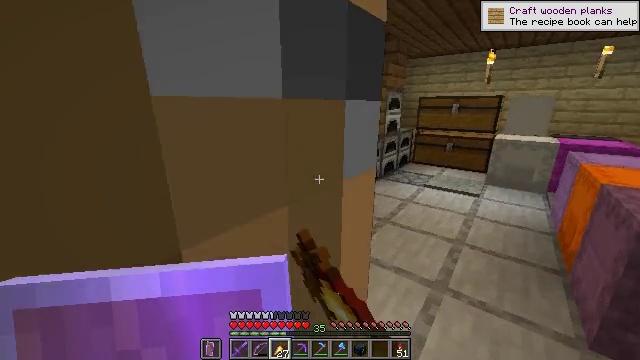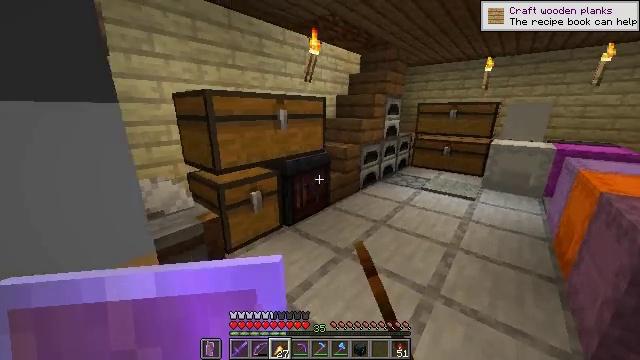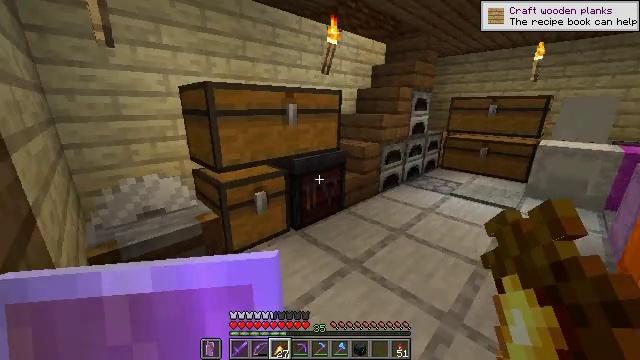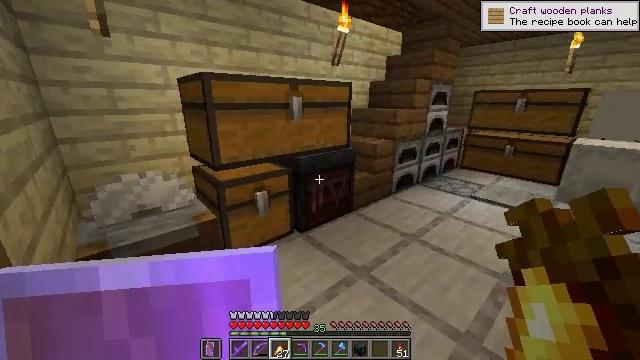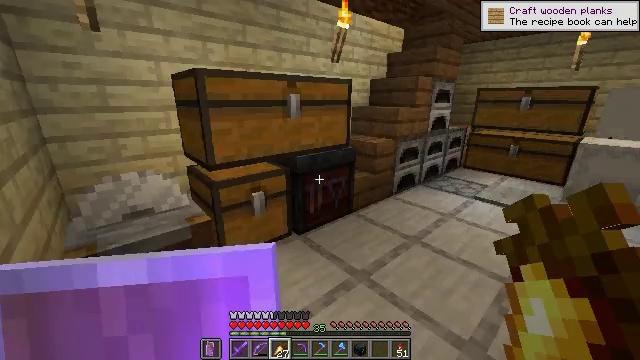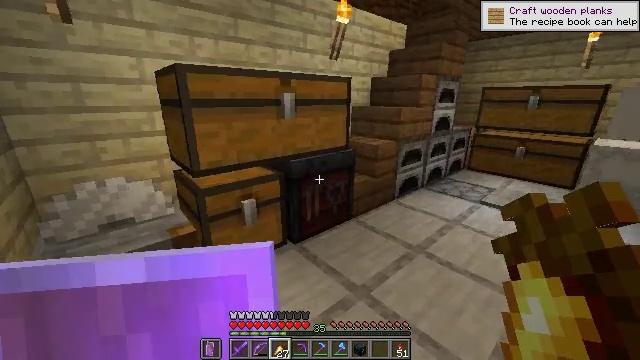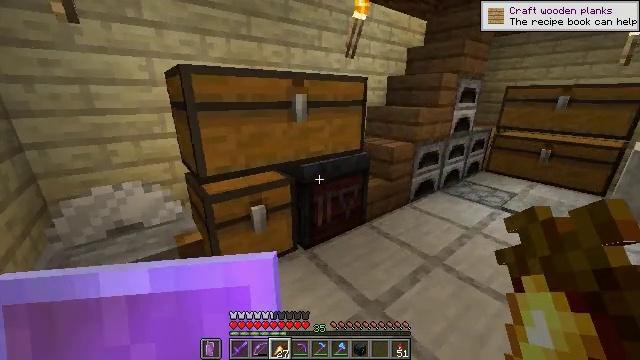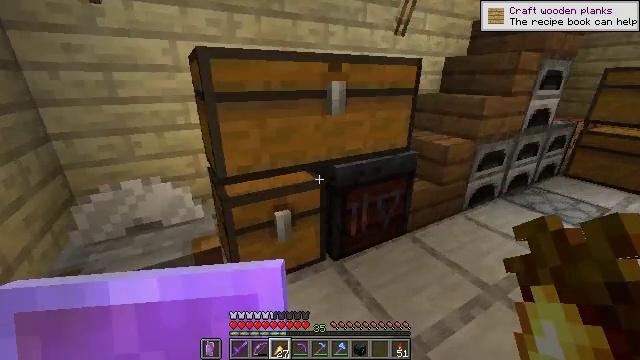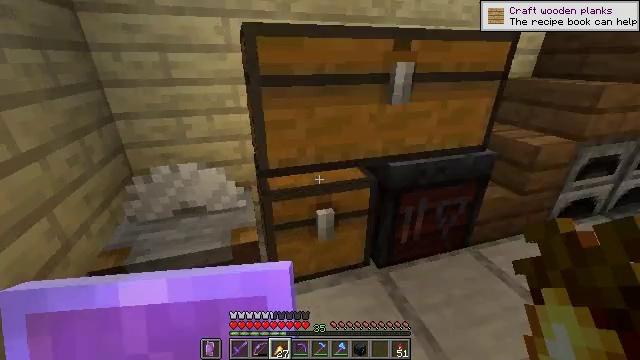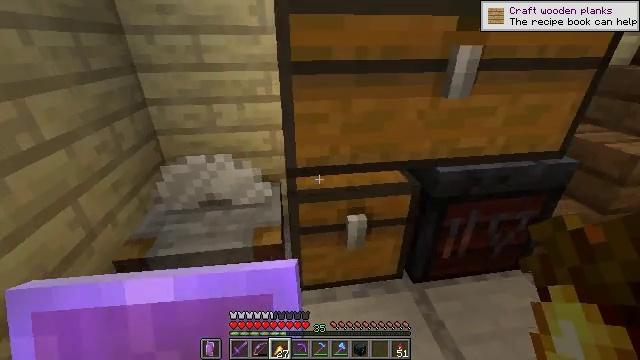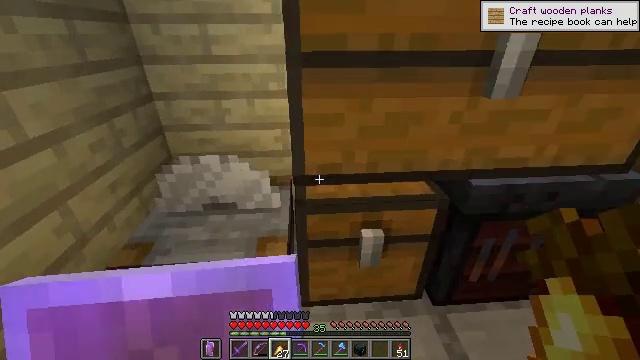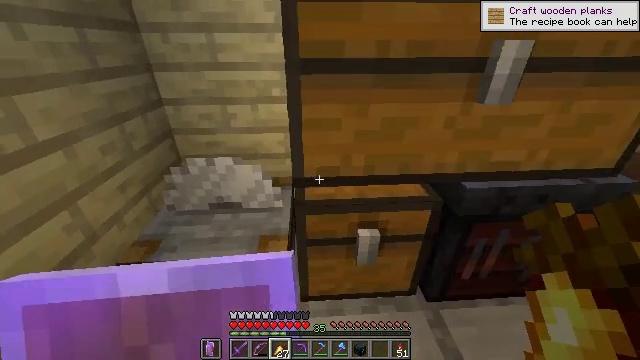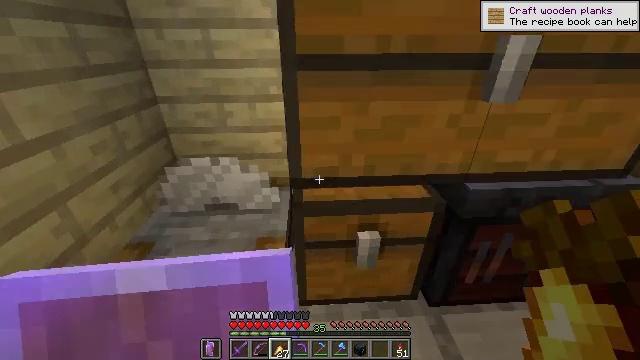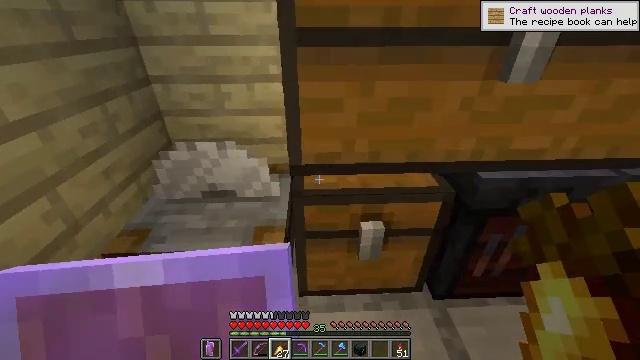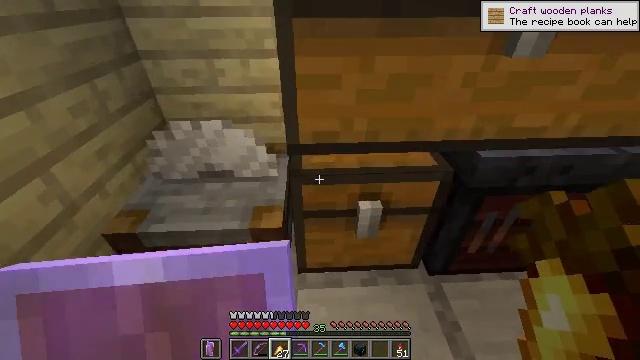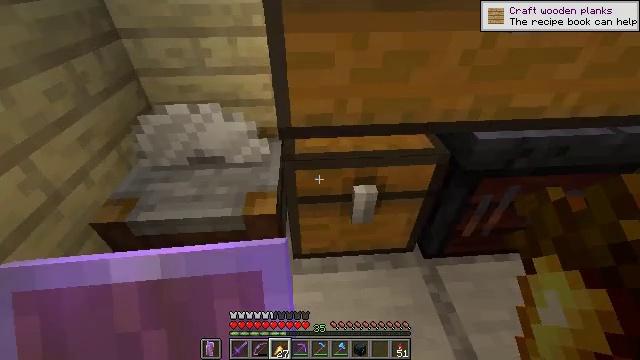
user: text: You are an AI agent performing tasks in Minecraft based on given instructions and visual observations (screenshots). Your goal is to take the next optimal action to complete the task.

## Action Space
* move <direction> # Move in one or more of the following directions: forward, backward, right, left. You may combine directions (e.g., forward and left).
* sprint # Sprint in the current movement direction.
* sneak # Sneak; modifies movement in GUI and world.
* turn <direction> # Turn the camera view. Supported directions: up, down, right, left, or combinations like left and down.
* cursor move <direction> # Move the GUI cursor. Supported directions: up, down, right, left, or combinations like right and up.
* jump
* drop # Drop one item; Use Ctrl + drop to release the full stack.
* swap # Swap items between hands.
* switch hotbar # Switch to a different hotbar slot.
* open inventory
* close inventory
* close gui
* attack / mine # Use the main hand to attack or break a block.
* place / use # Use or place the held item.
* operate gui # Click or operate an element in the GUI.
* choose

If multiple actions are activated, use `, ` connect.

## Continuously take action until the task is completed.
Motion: motion action
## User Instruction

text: Use the crafting grid to make black dye.
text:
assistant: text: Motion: move forward, sprint, turn left
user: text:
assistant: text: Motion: move forward, sprint, turn left
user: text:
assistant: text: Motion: move forward, turn left
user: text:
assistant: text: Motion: move forward
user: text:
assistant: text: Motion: move forward
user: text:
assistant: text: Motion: move forward, turn left and down
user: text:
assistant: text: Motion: move forward, turn left and down
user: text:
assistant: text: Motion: move forward, turn left and down
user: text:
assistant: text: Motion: move forward, turn left and down
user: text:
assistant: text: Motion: turn left and down
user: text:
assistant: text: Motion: no_op
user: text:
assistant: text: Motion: no_op
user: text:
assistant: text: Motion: turn left and down
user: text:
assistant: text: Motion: turn down
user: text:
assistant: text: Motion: turn right and down
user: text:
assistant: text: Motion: turn right and down
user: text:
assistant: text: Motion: no_op
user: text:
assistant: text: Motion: use / place
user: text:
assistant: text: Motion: use / place
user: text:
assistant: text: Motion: use / place
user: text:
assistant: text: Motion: no_op
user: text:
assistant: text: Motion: no_op
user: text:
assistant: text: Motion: open gui
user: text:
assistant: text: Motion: no_op
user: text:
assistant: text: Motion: no_op
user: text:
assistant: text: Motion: no_op
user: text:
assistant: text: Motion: no_op
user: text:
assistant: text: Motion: no_op
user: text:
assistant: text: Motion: no_op
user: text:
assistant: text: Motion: no_op